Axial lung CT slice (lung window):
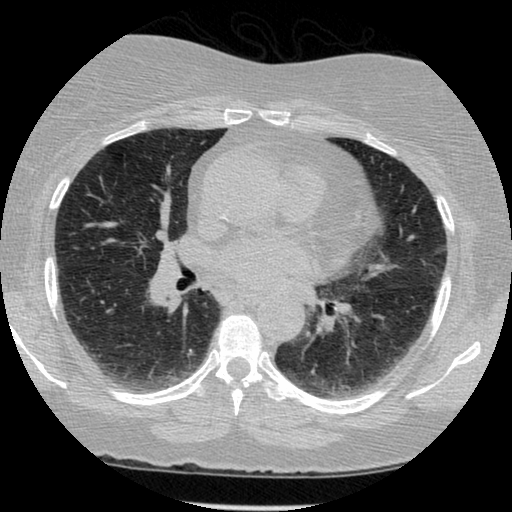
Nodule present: yes
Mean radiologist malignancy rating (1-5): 1